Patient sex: F
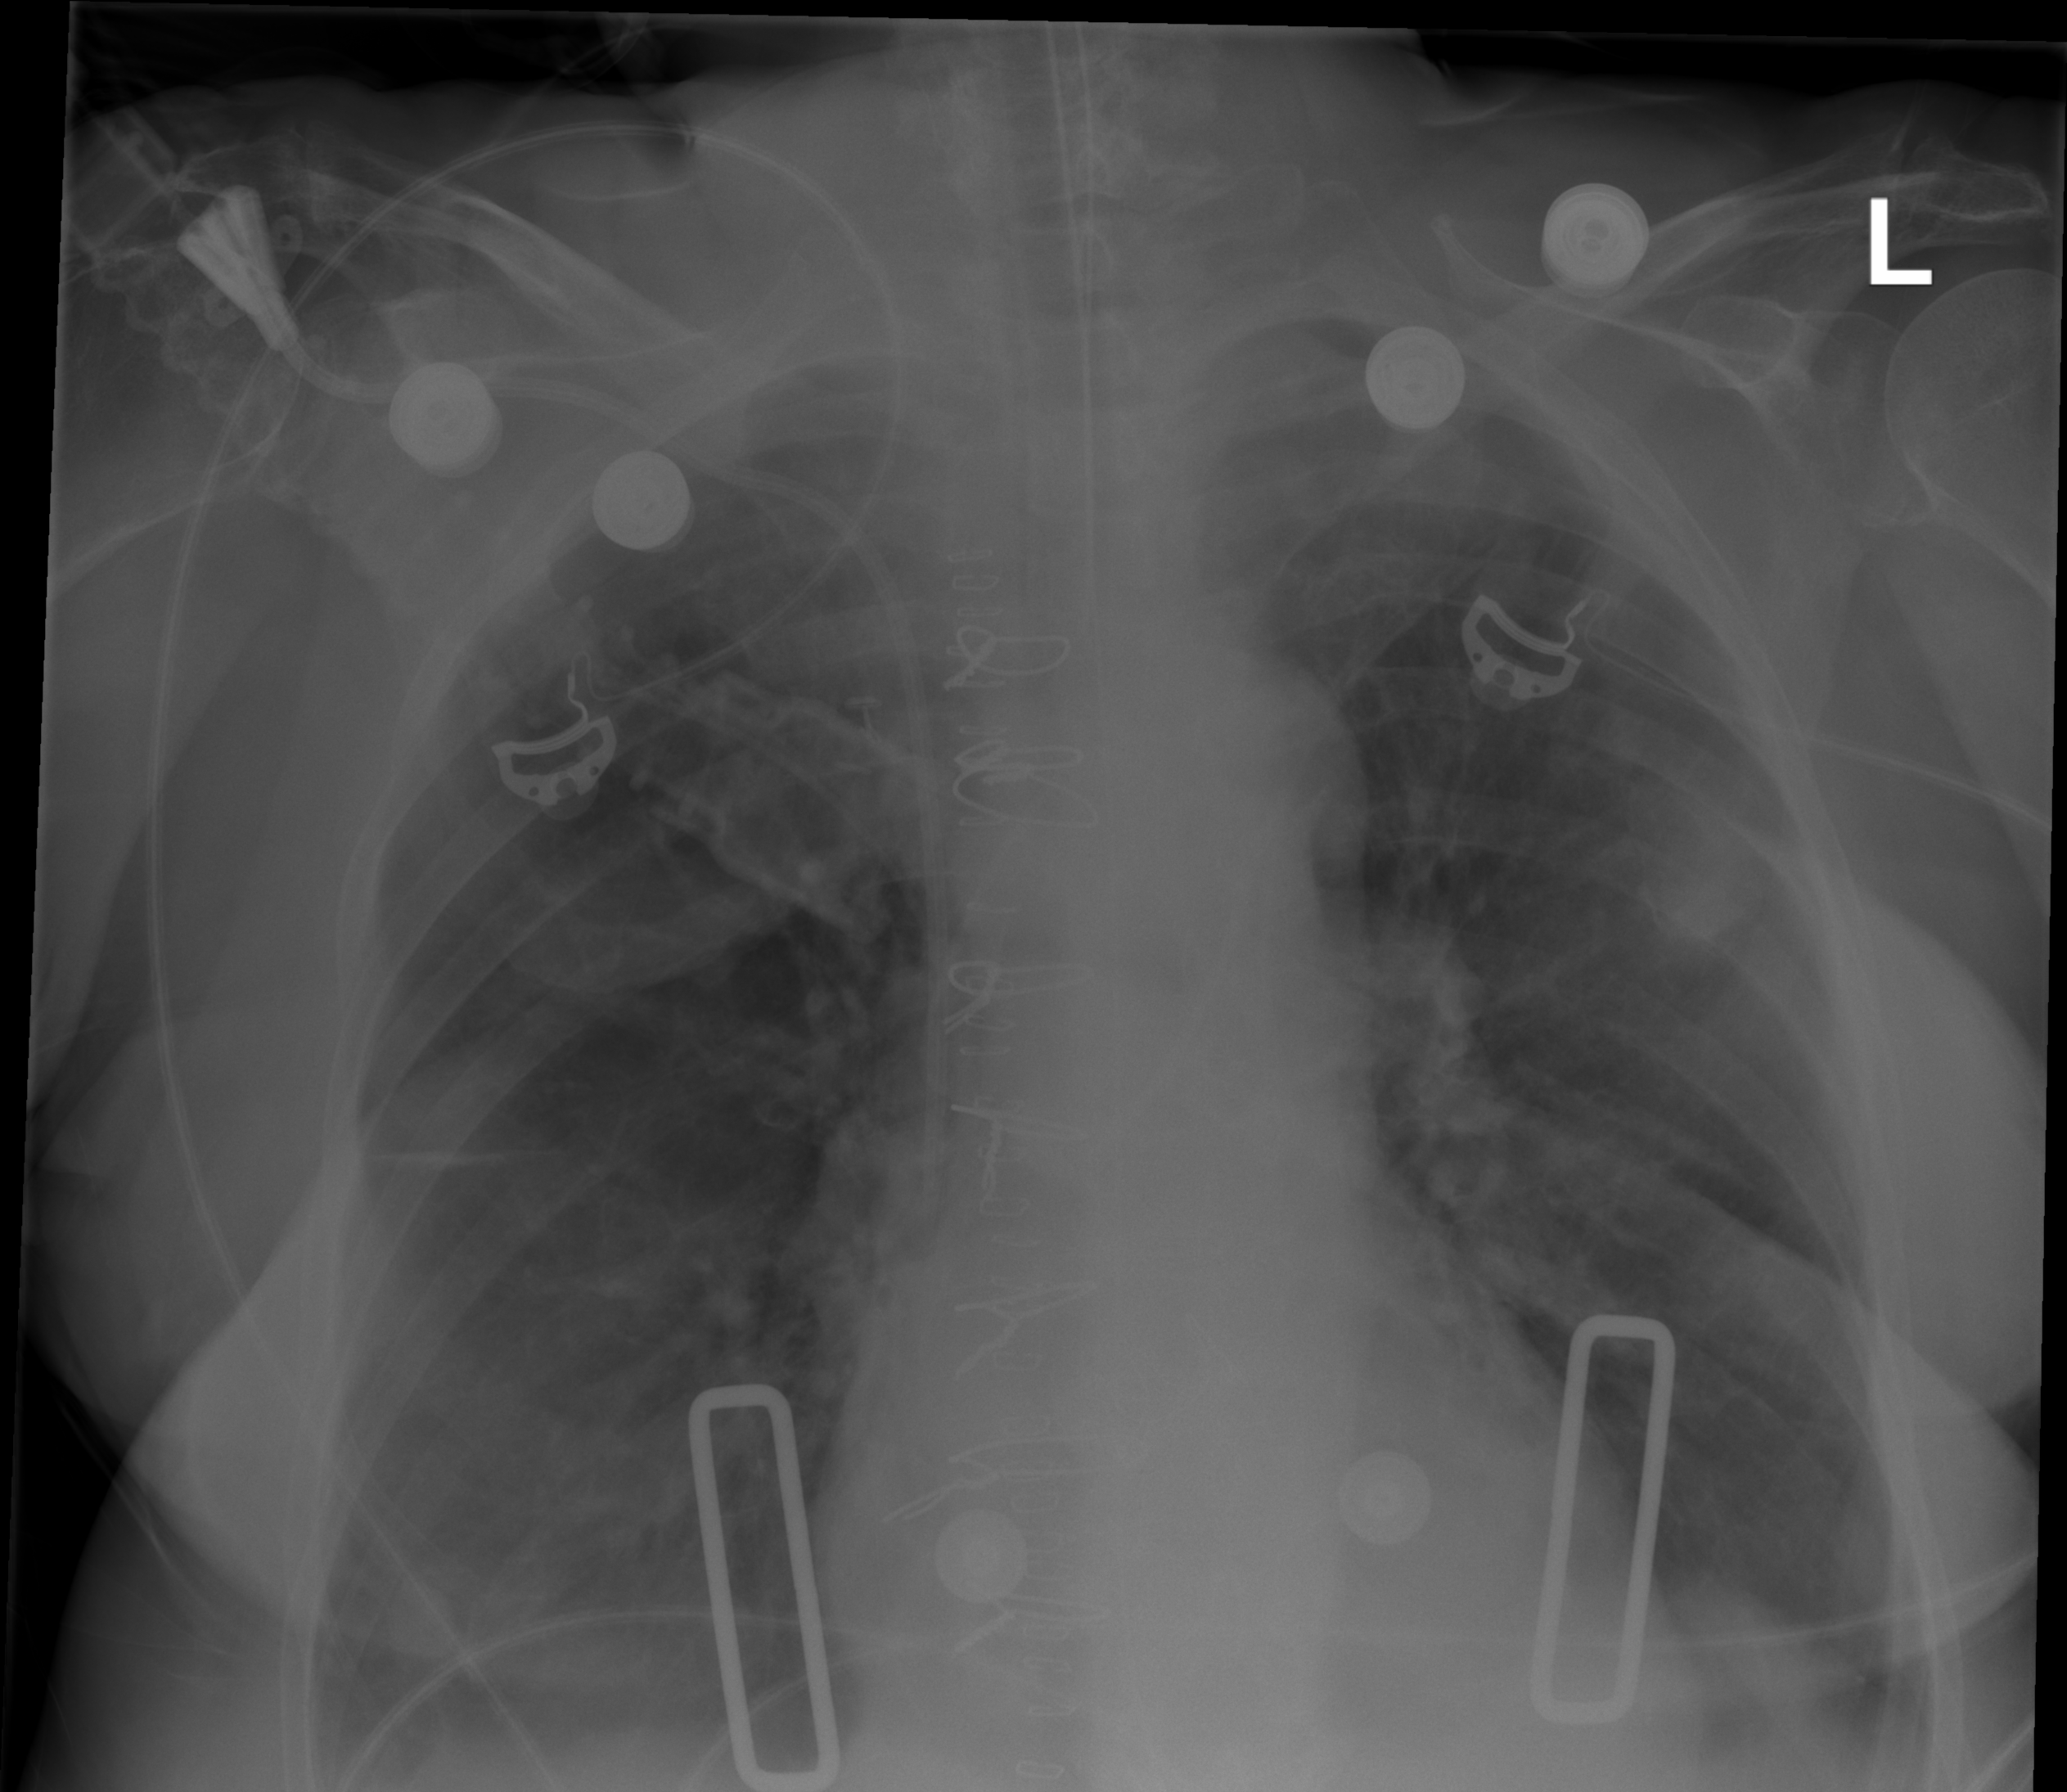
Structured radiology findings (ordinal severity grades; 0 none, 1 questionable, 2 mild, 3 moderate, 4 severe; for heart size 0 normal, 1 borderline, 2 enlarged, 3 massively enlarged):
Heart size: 2
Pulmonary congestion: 2
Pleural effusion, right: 0
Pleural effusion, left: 2
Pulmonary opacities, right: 1
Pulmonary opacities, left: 0
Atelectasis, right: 2
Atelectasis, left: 2